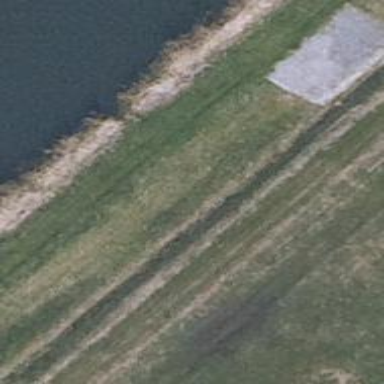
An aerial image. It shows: Path covered with grass.